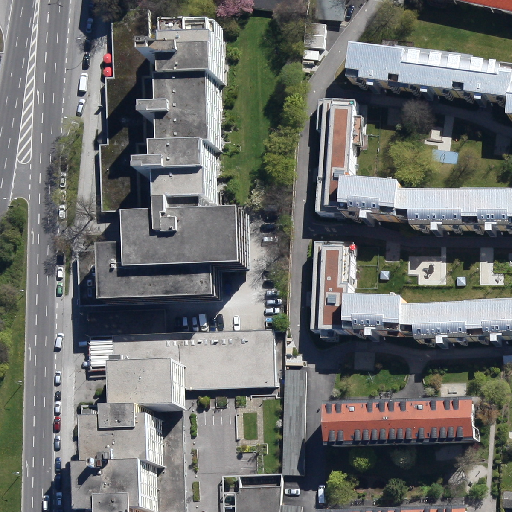
Referring expression: car